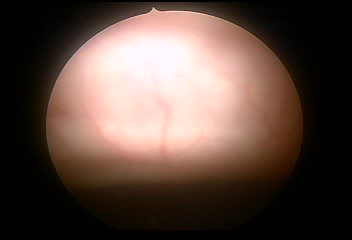
Modality: WLC
Class: Normal mucosa
Bladder cancer association: No